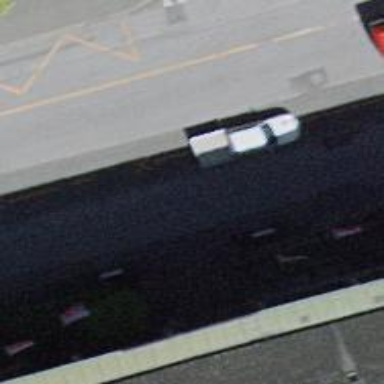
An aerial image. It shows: Parking lane for vehicles.